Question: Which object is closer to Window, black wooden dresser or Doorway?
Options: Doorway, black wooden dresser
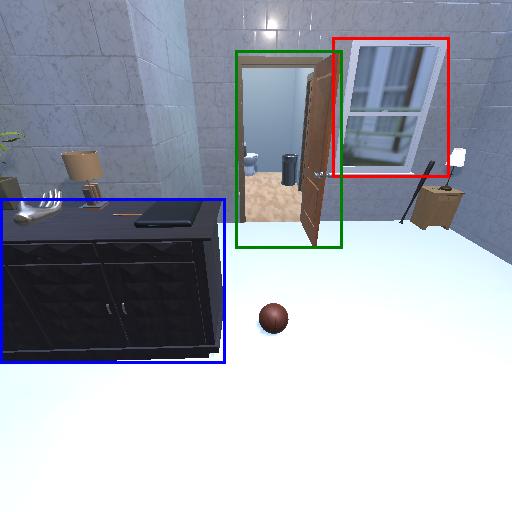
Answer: Doorway